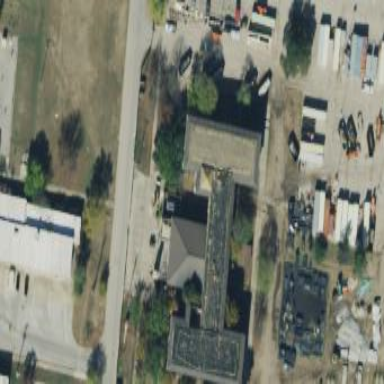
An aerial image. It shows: Military barracks building.